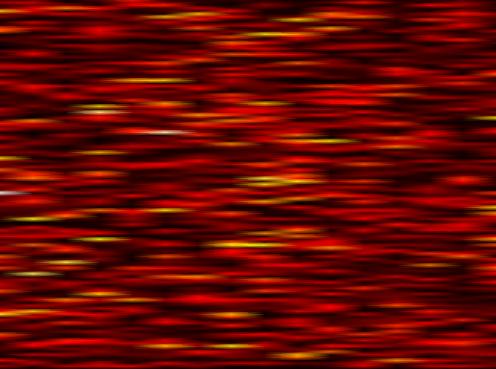
Label: UFMC